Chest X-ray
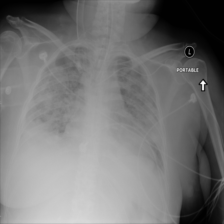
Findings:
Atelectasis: negative
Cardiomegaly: negative
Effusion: negative
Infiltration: negative
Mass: negative
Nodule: negative
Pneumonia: negative
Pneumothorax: negative
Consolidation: negative
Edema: negative
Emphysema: negative
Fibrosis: negative
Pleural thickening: negative
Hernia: negative